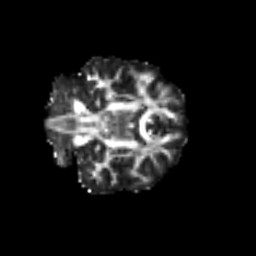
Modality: FA
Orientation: coronal
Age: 49
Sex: female
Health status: ill
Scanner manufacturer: siemens
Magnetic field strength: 3 T
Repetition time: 8.7 s
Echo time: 0.11 s